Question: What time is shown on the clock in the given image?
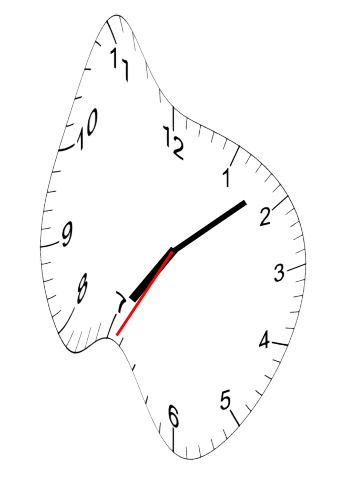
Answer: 07:08:35